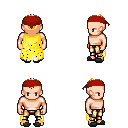
a pixel art fantasy rpg character, male body template, human, light skin, yellow tattered cape, gold greaves, light blonde short mohawk hairstyle, red bandana, gray slippers, four views (front, back, left, right), 2x2 character sprite sheet, small pixel art, hard edges, no anti-aliasing